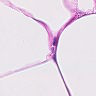
Metastatic tissue present: no